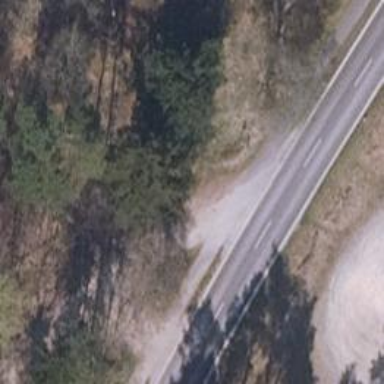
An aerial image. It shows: Asphalt cycleway.